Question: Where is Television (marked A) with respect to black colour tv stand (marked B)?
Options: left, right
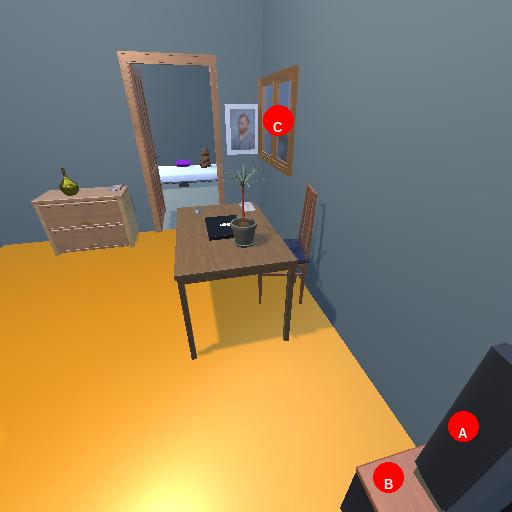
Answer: left